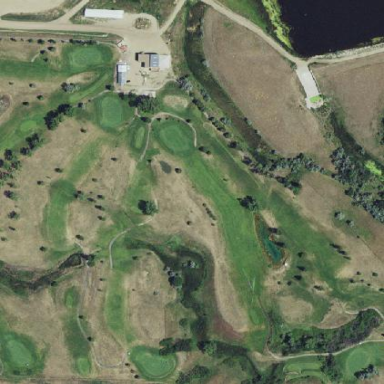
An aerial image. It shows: Golf course surrounded by greenery.